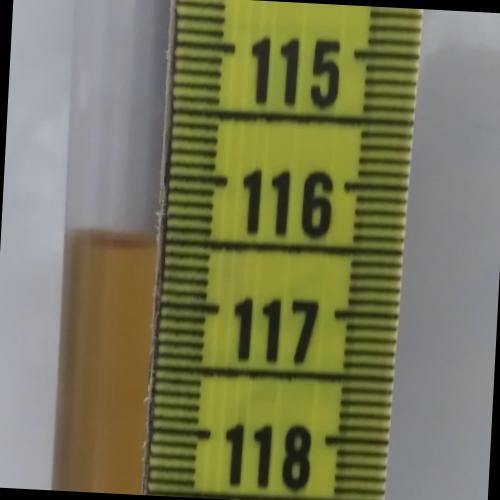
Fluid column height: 116.5 cm